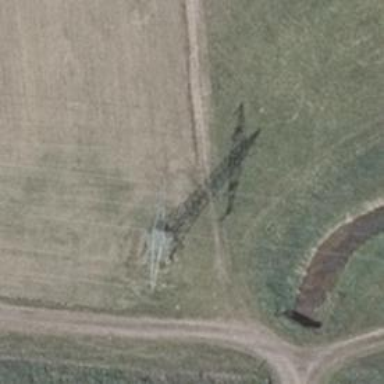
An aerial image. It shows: Power tower.